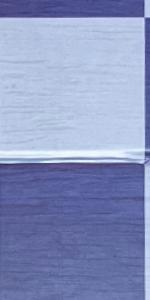
Label: Empty